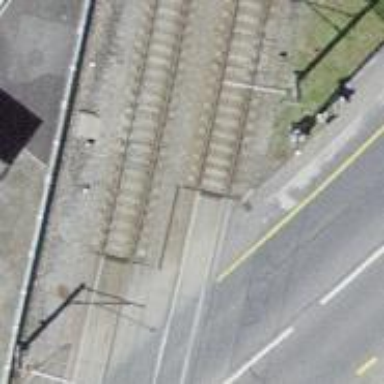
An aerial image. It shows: Single railway track with electrification through contact line.